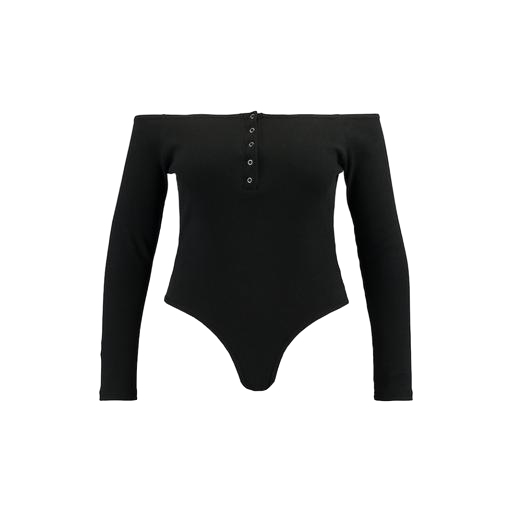
black mira cape-effect bodysuit, black henley long-sleeved ribbed-jersey top, black plunge bodysuit, white background